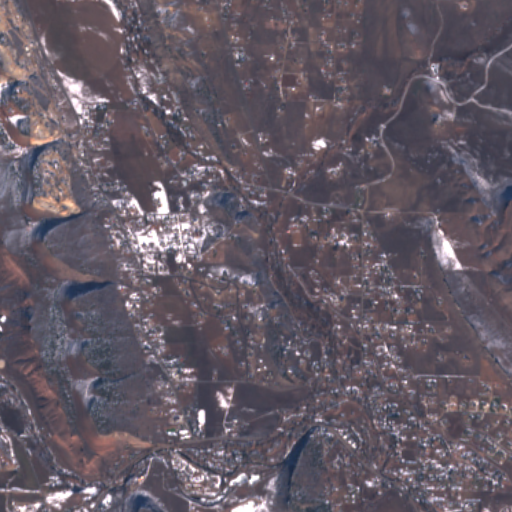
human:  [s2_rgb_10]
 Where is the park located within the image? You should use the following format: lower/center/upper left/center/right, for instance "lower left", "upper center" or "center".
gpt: The park is located in the lower right of the image.
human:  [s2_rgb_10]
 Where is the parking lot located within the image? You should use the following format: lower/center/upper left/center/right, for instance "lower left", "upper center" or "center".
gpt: The parking lot is located in the lower left of the image.
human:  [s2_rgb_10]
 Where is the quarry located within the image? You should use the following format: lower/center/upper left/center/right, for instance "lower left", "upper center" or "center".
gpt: The quarry is located in the upper left of the image.
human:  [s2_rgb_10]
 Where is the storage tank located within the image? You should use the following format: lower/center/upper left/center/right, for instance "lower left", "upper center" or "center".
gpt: The storage tank is located in the lower left of the image.
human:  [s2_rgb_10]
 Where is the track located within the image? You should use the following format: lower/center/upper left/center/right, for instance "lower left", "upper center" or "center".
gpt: There is no track in the image.